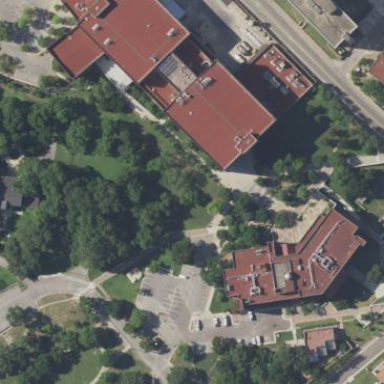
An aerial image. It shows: University building.